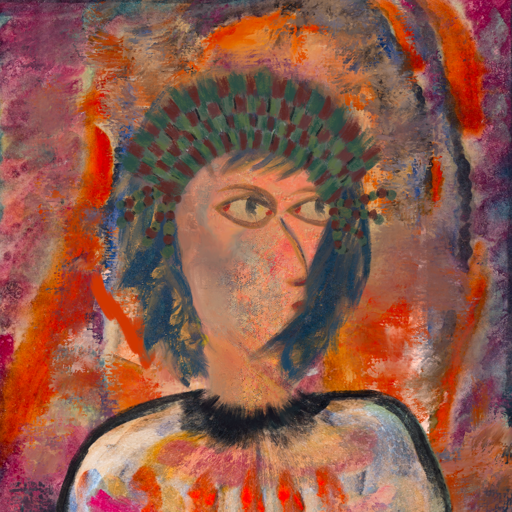
Background: Experience, Head And Neck Side: Irani, Face Side: GypsyMother, Bust: Childish, Hair Side: In_The_Sun, Head Accessory: After_Raid_Crown, Second Necklace: Blank, Necklace: Blank, Baby: Blank